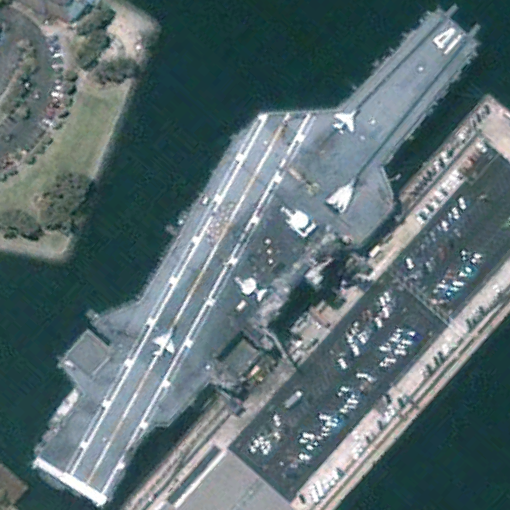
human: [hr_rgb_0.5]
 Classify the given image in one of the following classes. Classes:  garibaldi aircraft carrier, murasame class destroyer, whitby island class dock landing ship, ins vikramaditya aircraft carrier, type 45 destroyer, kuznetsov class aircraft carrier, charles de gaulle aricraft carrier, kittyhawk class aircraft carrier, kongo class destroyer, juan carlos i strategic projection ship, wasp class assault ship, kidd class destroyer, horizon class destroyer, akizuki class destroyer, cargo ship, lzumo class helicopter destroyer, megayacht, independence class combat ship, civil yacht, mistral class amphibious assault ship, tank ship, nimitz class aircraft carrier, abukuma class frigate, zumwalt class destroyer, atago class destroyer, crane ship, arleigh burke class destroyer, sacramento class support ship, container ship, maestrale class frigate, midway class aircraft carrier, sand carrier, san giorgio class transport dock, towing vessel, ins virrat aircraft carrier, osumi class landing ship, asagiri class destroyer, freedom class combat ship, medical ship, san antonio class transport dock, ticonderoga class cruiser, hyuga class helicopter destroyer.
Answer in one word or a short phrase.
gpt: Midway class aircraft carrier